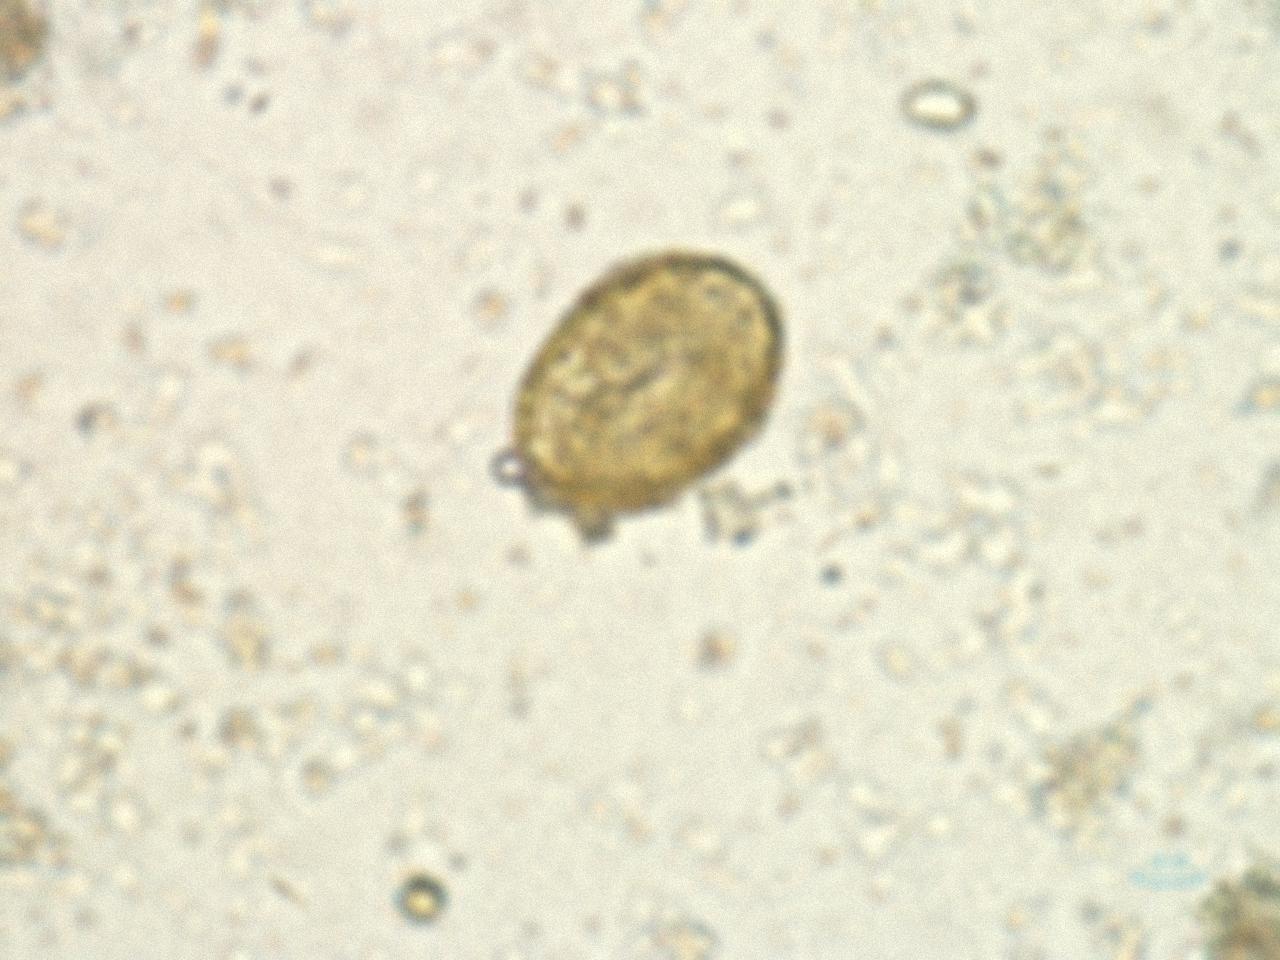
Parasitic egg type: Ascaris lumbricoides